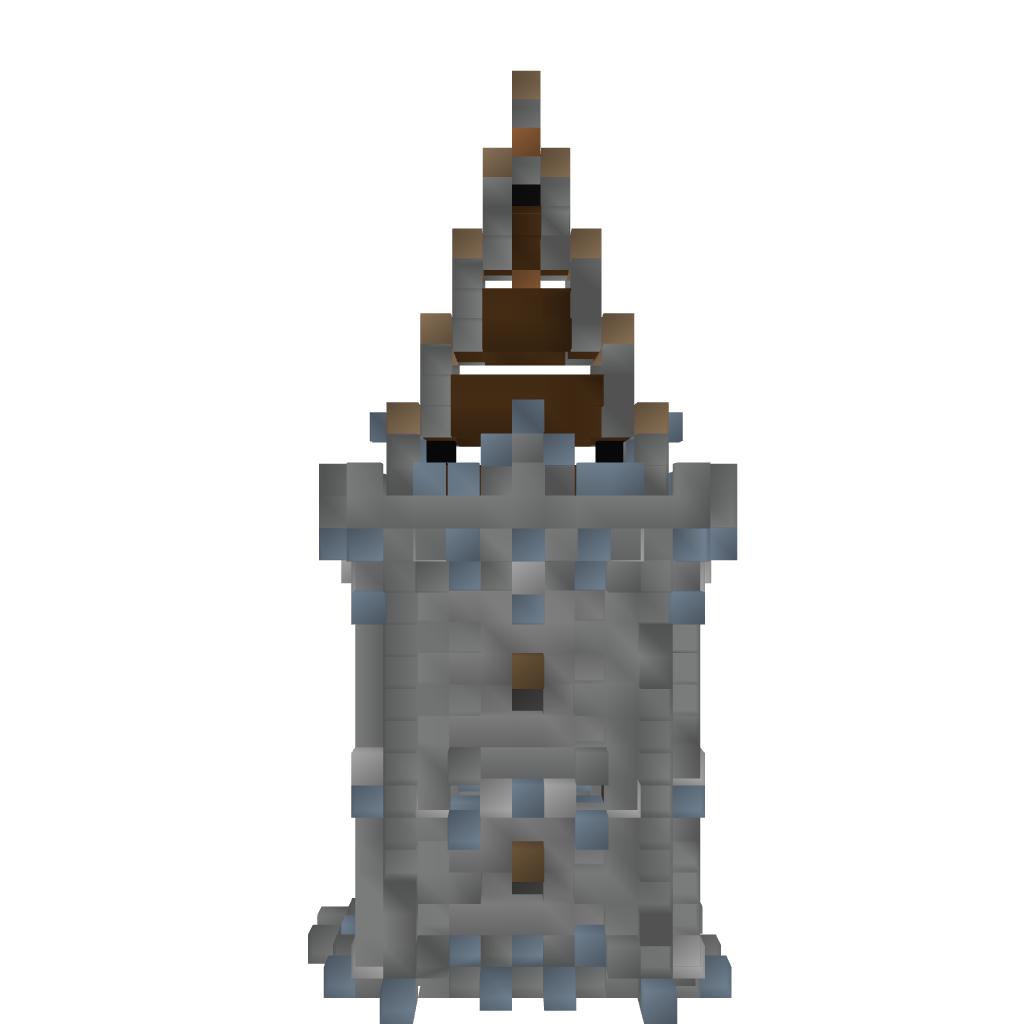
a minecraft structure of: Tower (2 floors)